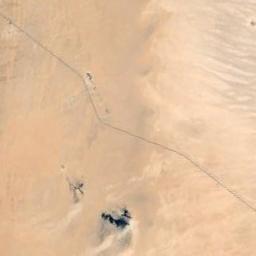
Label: desert